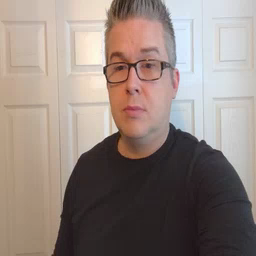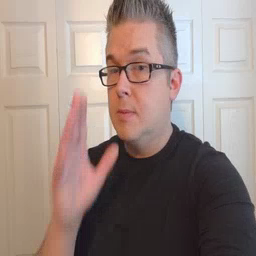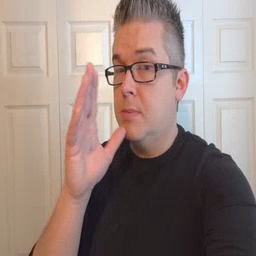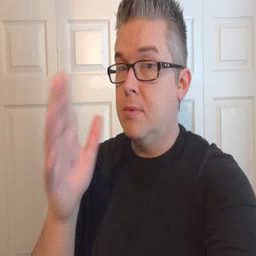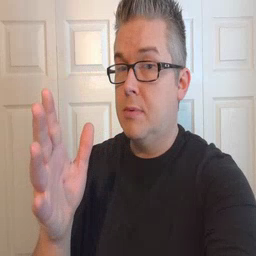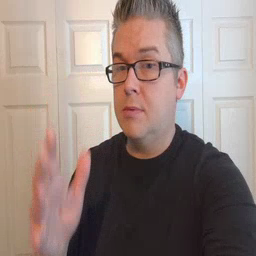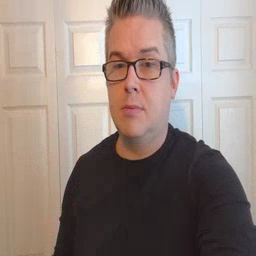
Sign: grandma